Can you highlight the differences in these two pictures?
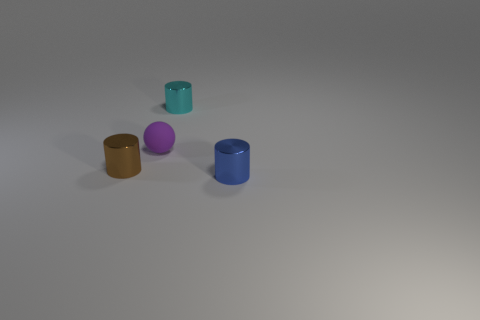
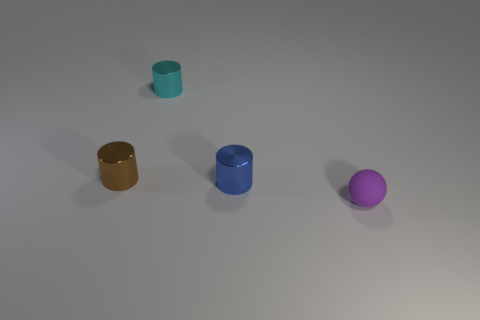
the sphere moved
the purple matte thing is in a different location
the small sphere is in a different location
the purple object changed its location
the purple thing changed its location